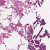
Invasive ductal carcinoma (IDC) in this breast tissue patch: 0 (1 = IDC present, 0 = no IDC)